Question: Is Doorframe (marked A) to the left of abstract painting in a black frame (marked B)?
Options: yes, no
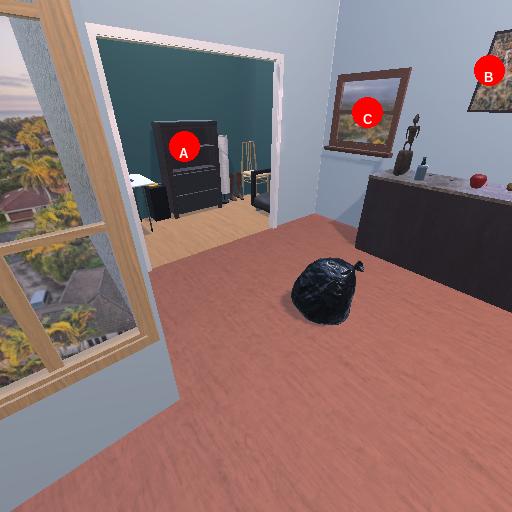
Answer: yes